Field crop: tomato
Growth stage: 2
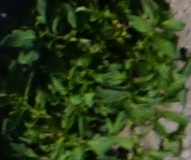
Species: tomato